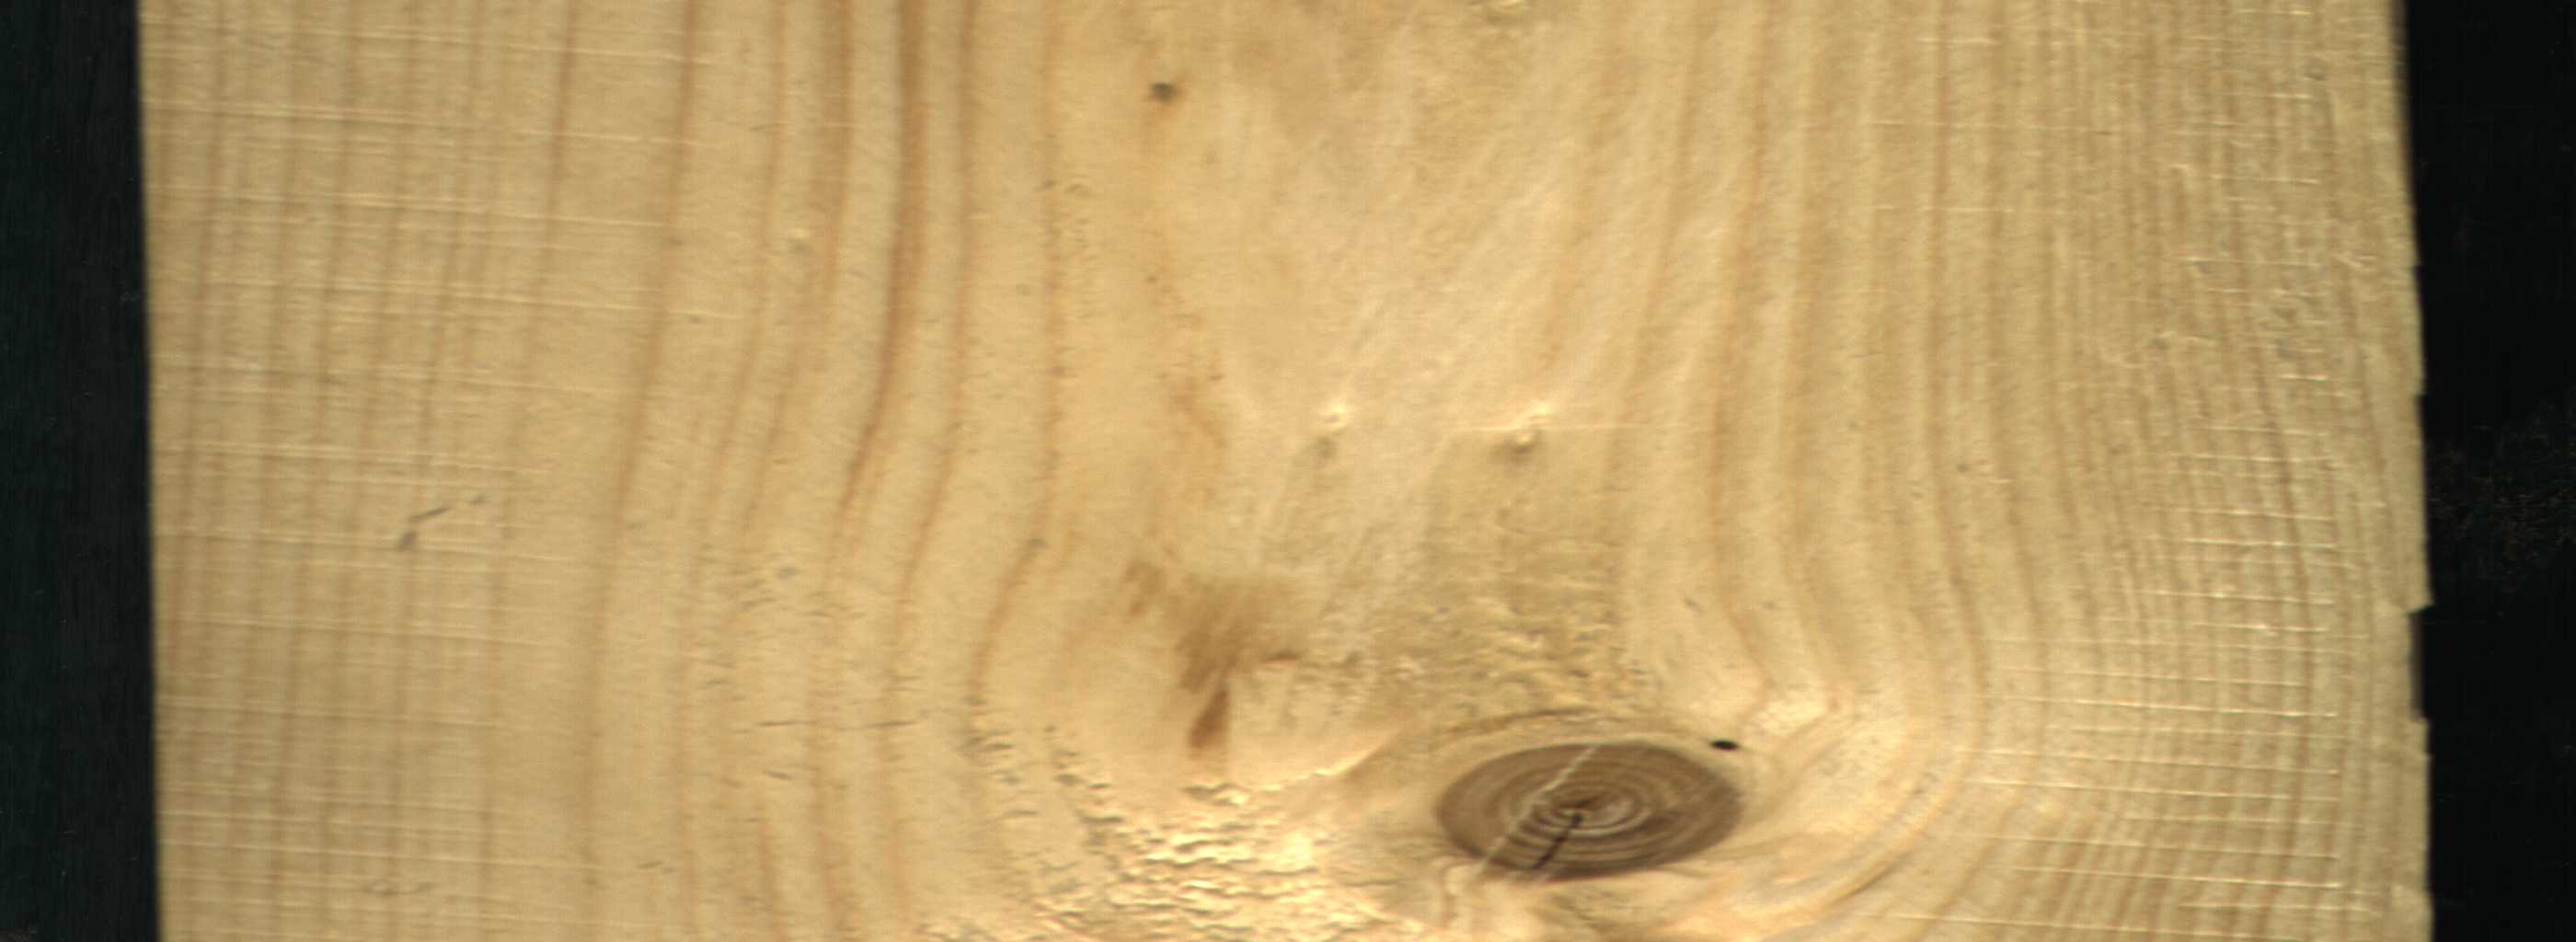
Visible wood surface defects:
Live_Knot